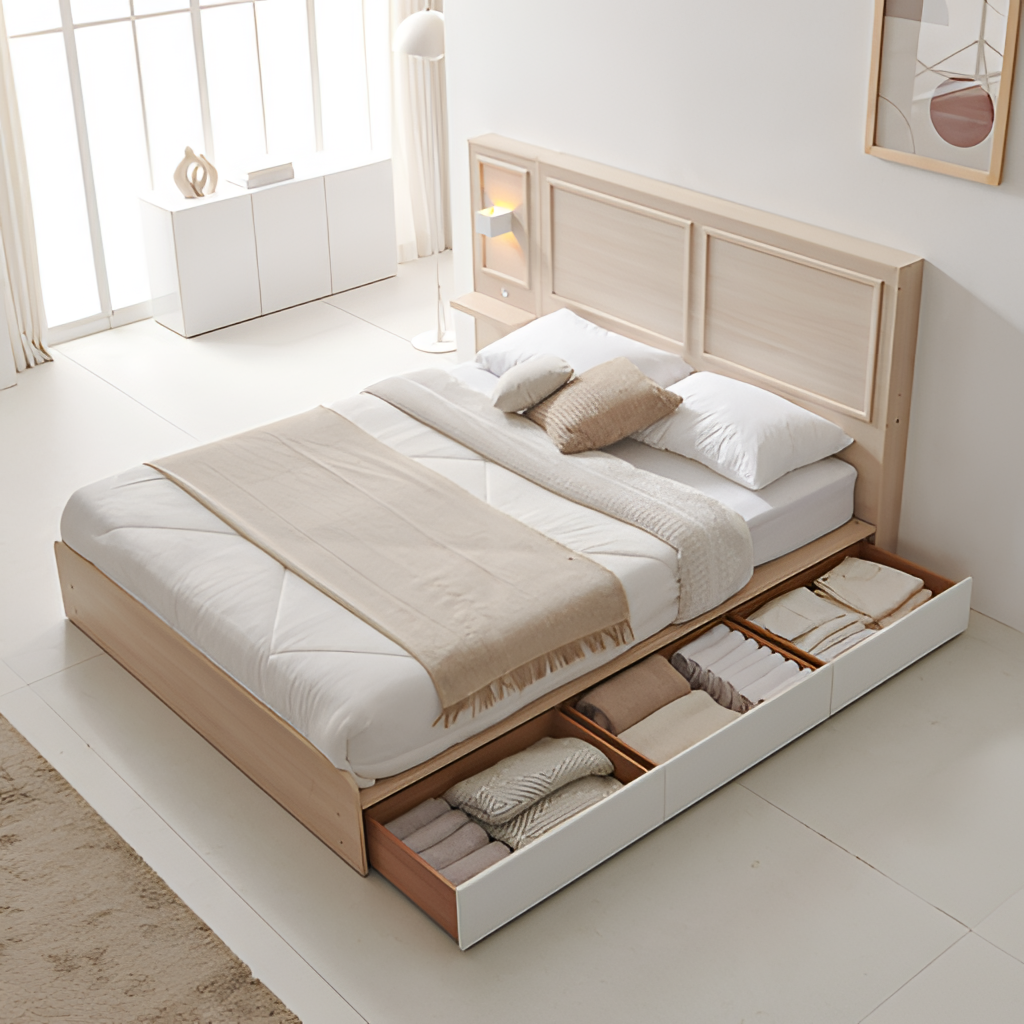
bedroom, beige wood backlit headboard bed, paint wallpaper, with solid pattern, modern, beige tile flooring, with large square pattern